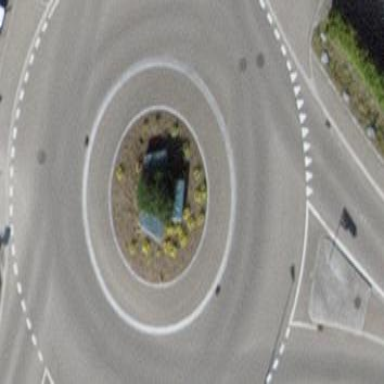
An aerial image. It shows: Secondary road leading to roundabout.